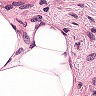
Metastatic tissue present: no